Question: It works fine when have one or two tasks however throws an error "A task was cancelled" when we have more than one task listed.

'''
List<Task> allTasks = new List<Task>();
allTasks.Add(....);
allTasks.Add(....);
Task.WaitAll(allTasks.ToArray(), configuration.CancellationToken);
private static Task<T> HttpClientSendAsync<T>(string url, object data, HttpMethod method, string contentType, CancellationToken token)
{
HttpRequestMessage httpRequestMessage = new HttpRequestMessage(method, url);
HttpClient httpClient = new HttpClient();
httpClient.Timeout = new TimeSpan(Constants.TimeOut);
if (data != null)
{
byte[] byteArray = Encoding.ASCII.GetBytes(Helper.ToJSON(data));
MemoryStream memoryStream = new MemoryStream(byteArray);
httpRequestMessage.Content = new StringContent(new StreamReader(memoryStream).ReadToEnd(), Encoding.UTF8, contentType);
}
return httpClient.SendAsync(httpRequestMessage).ContinueWith(task =>
{
var response = task.Result;
return response.Content.ReadAsStringAsync().ContinueWith(stringTask =>
{
var json = stringTask.Result;
return Helper.FromJSON<T>(json);
});
}).Unwrap();
}
'''
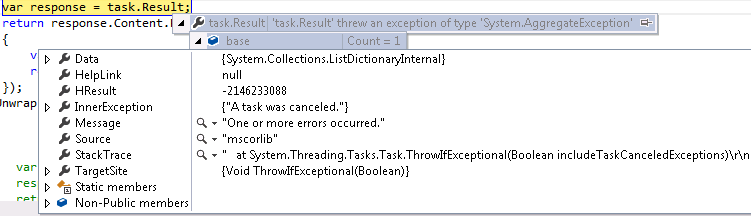
Answer: There's 2 likely reasons that a 'TaskCanceledException' would be thrown:
1. Something called Cancel() on the CancellationTokenSource associated with the cancellation token before the task completed.
2. The request timed out, i.e. didn't complete within the timespan you specified on HttpClient.Timeout.
My guess is it was a timeout. (If it was an explicit cancellation, you probably would have figured that out.) You can be more certain by inspecting the exception:
'''
try
{
var response = task.Result;
}
catch (TaskCanceledException ex)
{
// Check ex.CancellationToken.IsCancellationRequested here.
// If false, it's pretty safe to assume it was a timeout.
}
'''